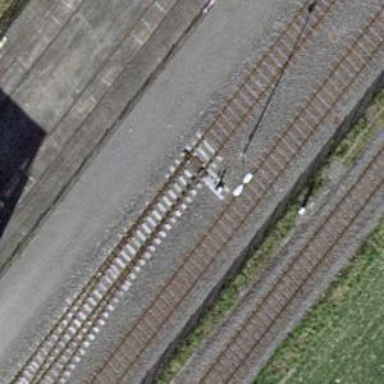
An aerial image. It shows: Railway switch.